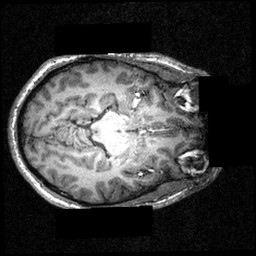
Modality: T1w
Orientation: axial
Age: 24
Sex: male
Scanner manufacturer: siemens
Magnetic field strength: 3.951 T
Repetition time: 1.5 s
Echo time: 0.00335 s